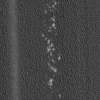
Atmospheric dust classification: not_dusty